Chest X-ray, AP view. Patient: 24 years old, sex M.
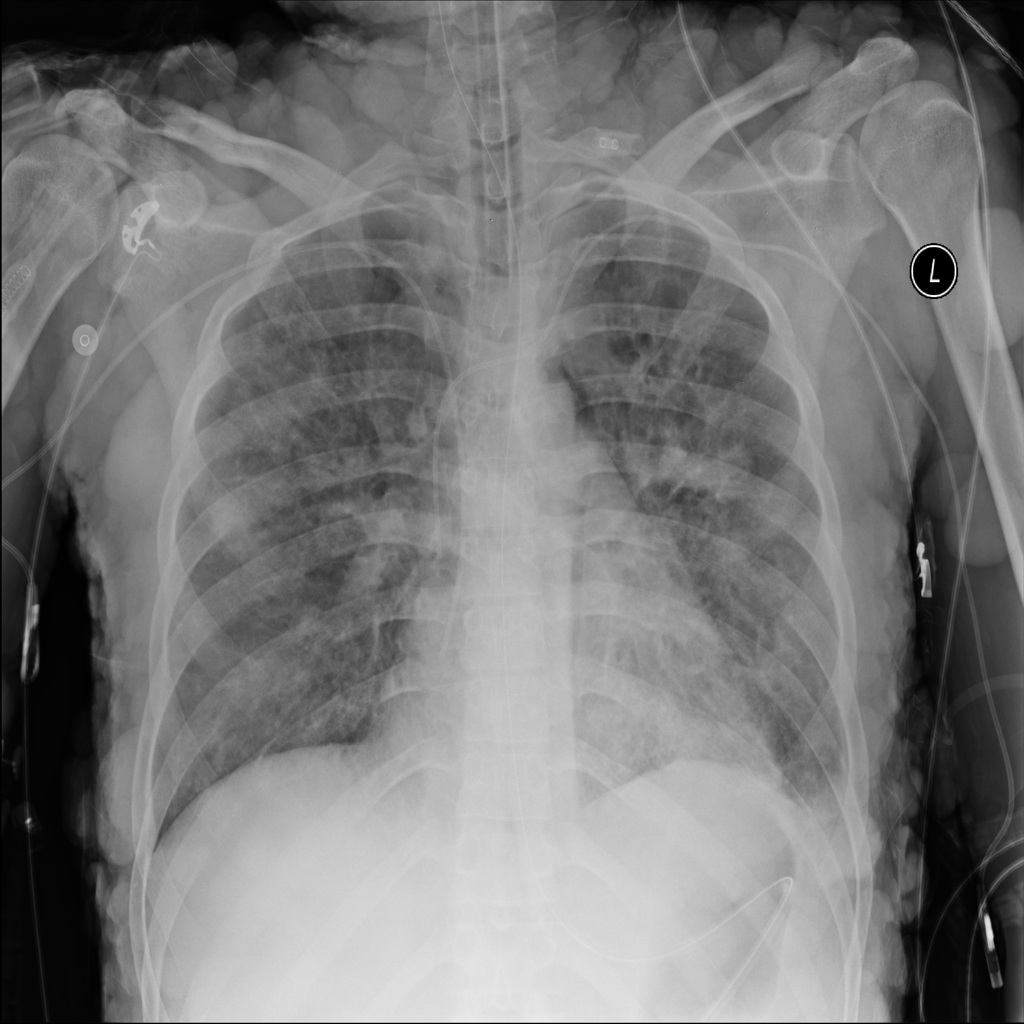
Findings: Infiltration